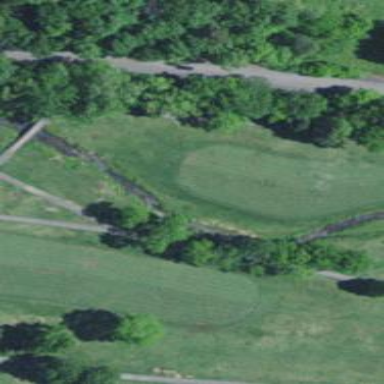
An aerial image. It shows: Area with grass used as rough in golf course.